Interaction volume radius: 5 \u00c5
Interaction volume height: 15 \u00c5
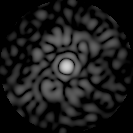
Disorder parameter: 0.809